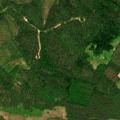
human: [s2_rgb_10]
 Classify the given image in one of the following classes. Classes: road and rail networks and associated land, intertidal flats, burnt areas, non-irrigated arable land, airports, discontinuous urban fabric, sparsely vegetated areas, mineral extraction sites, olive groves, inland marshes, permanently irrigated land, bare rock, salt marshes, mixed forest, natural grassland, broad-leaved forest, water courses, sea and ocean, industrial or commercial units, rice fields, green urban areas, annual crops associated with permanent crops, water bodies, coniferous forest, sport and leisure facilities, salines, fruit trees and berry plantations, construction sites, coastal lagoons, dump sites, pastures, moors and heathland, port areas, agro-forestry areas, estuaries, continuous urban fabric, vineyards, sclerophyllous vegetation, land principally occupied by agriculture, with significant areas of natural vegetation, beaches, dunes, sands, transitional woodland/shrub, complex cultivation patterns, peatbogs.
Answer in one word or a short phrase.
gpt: coniferous forest, mixed forest